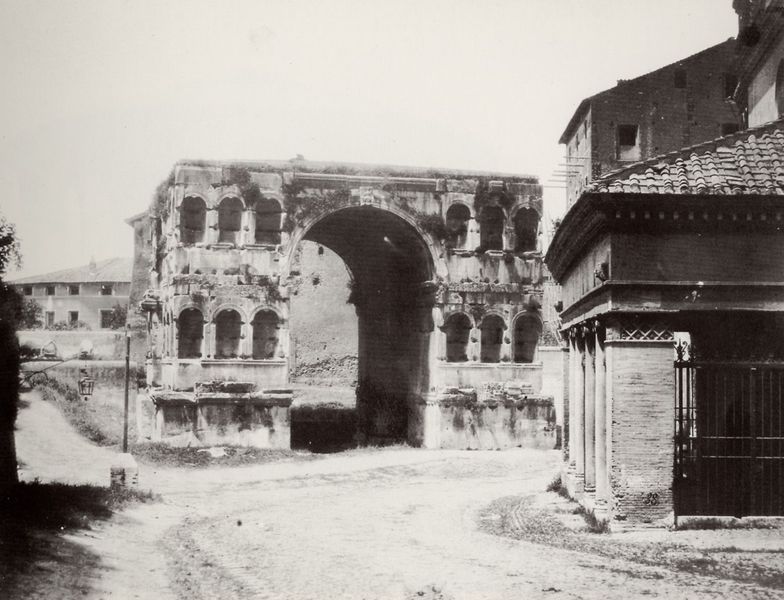
Titel: S. Giorgio in Velabro und der Janusbogen
Künstler: James Anderson
Standort: Kopenhagen
Institution: Bibliothek der Kunstakademie
Schlagwörter: baum, berg, dunkel, himmel, schatten, weiß, landschaft, sand, stadt, fenster, frankreich, grau, hell, lampe, laterne, licht, pfeiler, schwarz, strasse, säulen, tür, dach, gebäude, gras, haus, weg, zaun, alt, architektur, sockel, stein, einsamkeit, erde, häuser, hügel, gitter, pfad, sonne, land, pflanze, dachziegel, ecke, biegung, bogen, italien, ort, pflaster, schotter, gebirge, hang, dorf, dächer, giebel, mauer, ziegel, nebel, hof, kies, rundbogen, krieg, zerstörung, stuck, durchgang, menschenleer, tor, unscharf, foto, fotografie, photographie, bögen, eckhaus, ruine, antike, palast, laufgang, torbogen, pfahl, mauerwerk, schwarz weiss, architrav, arkaden, rom, photo, portal, stadttor, villa, bewachsen, antik, geschosse, tempel, aquädukt, fotographie, mietshaus, römisch, siegestor, toscana, zerfall, toskana, gebälk, triumpfbogen, triumphbogen, bauwerk, nischen, arc, anik, italienisch, gittertor, römisches reich, schwarzweis, giebl, steinbogen, italienische architektur, schotterstrasse, schotterweg, strassenbiegung, stadtbogen, 2gschossig, ohne verkleidung, archéologie